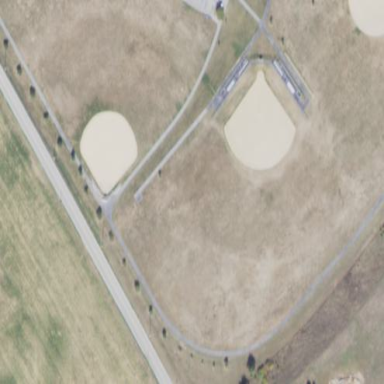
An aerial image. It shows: Softball pitch for leisure land activities.